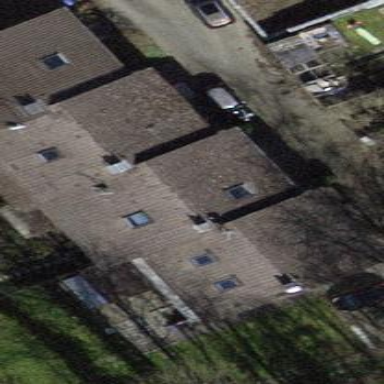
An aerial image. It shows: Gabled roofed house.